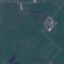
Label: Pasture